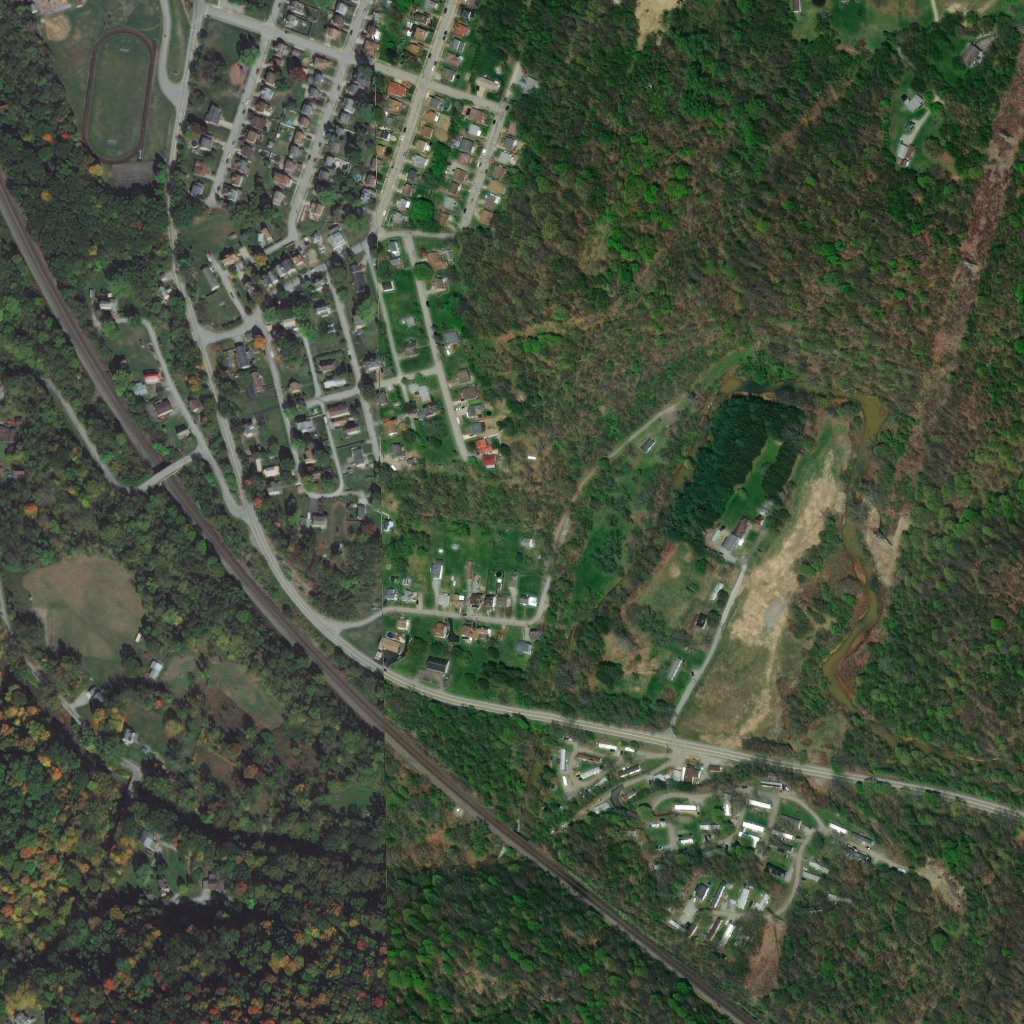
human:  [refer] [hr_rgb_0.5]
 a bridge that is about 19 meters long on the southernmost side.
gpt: <box>[[48, 81, 51, 83, 0]]</box>